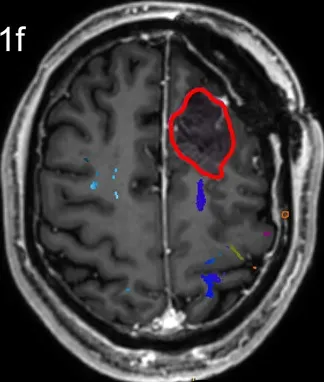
Case 1. Left panels show ON results, right panels AN results. Panels (E, F) Overlap of tracking and postoperative T1-weighted imaging after elastic fusion with the resection cavity marked in red.
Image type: radiology (mri)